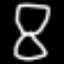
Label: hourglass